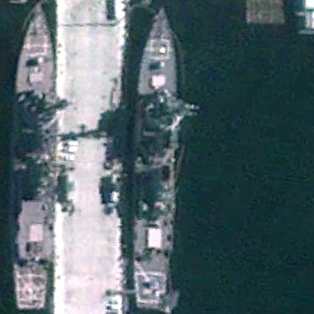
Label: destroyer